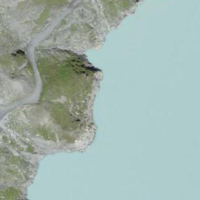
EUNIS habitat code: 14
Species observed at this site:
Parnassia palustris